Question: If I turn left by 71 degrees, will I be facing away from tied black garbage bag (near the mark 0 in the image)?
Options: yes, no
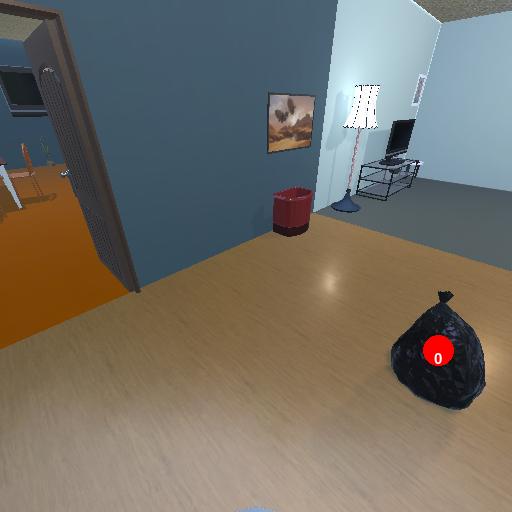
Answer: yes